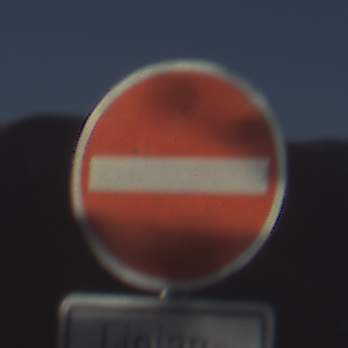
Verkehrszeichen: VerbotDerEinfahrt
Zusatzzeichen unten: BesondereFahrzeugeUndTransportgueter2
Umgebung: Outdoor, Nature
Tageszeit: SunriseSunset
Wetter: Clear
Licht: Natural
Jahreszeit: NotSpecified
Kontrast: HighContrast